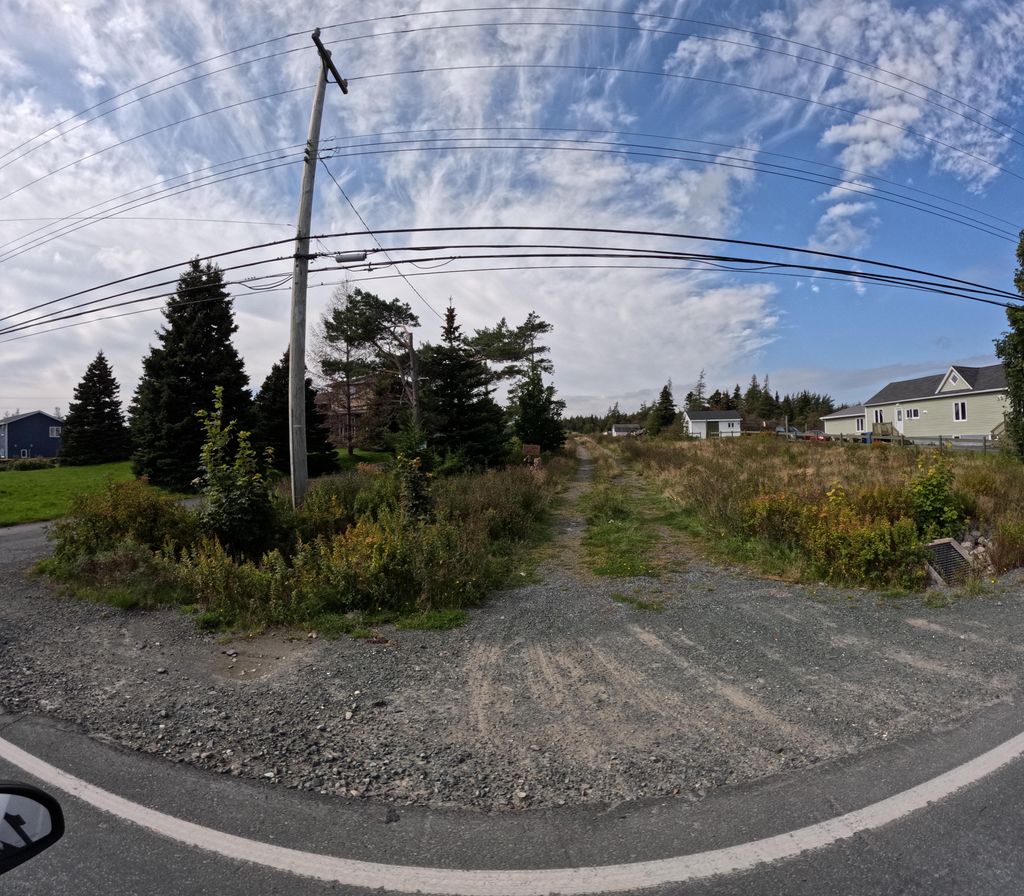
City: st_johns